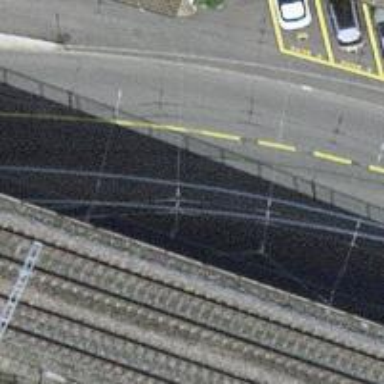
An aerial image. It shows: Primary highway with asphalt surface. There is cycle lane on the left side and trolley wires above.